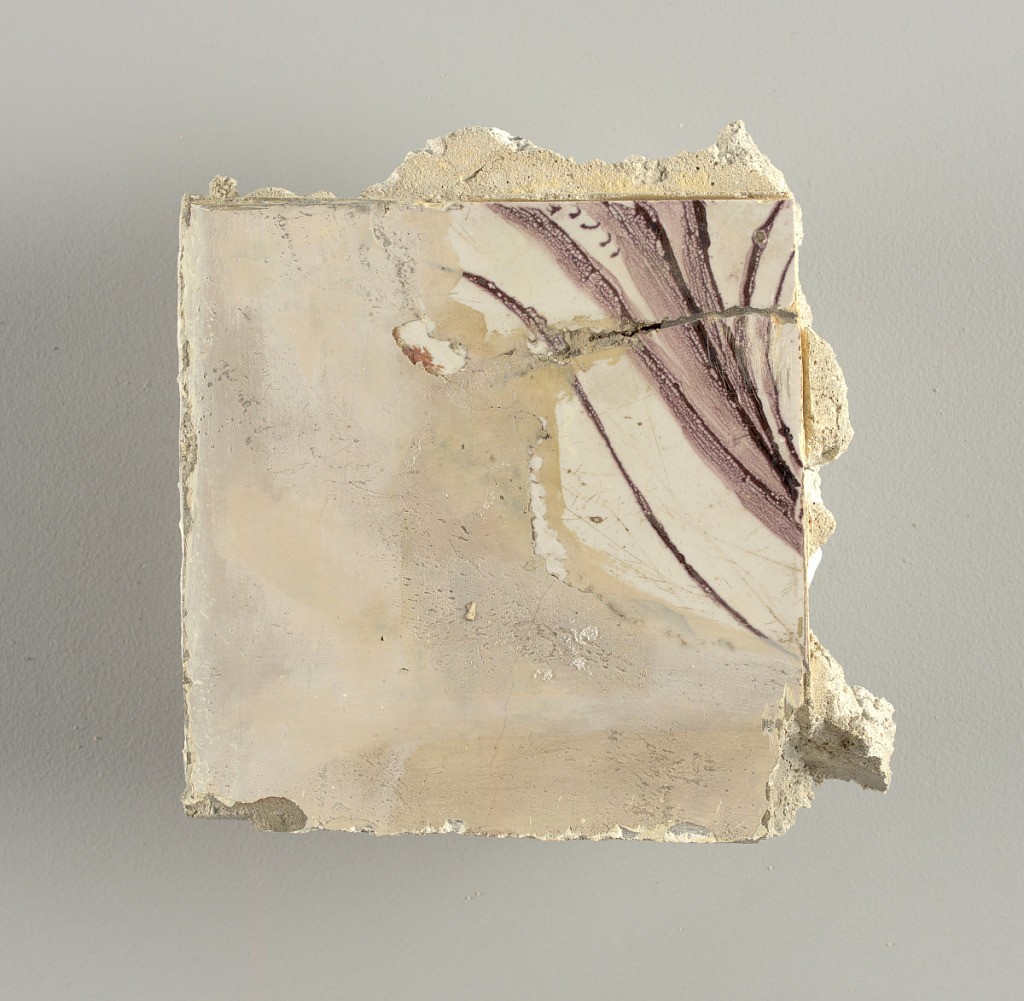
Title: Tile wall facing
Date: ca. 1725
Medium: Tin-glazed earthenware, underglaze
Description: Horizontal rectangle.  Thirty tiles wide and twenty-three tiles high with opening for fireplace eleven tiles wide and ten high.  Foliage arabesques disposed about three vertical axes from which are emphazised by urns at center and right, and at left by the figure of a standing woman carrying an infant on her arm and accompanied by two children.